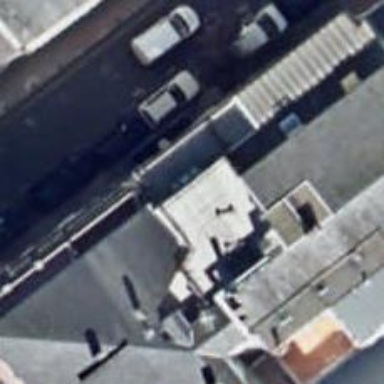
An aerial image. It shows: Pub.